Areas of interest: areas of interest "Guilin University of Technology (Airport Campus)"
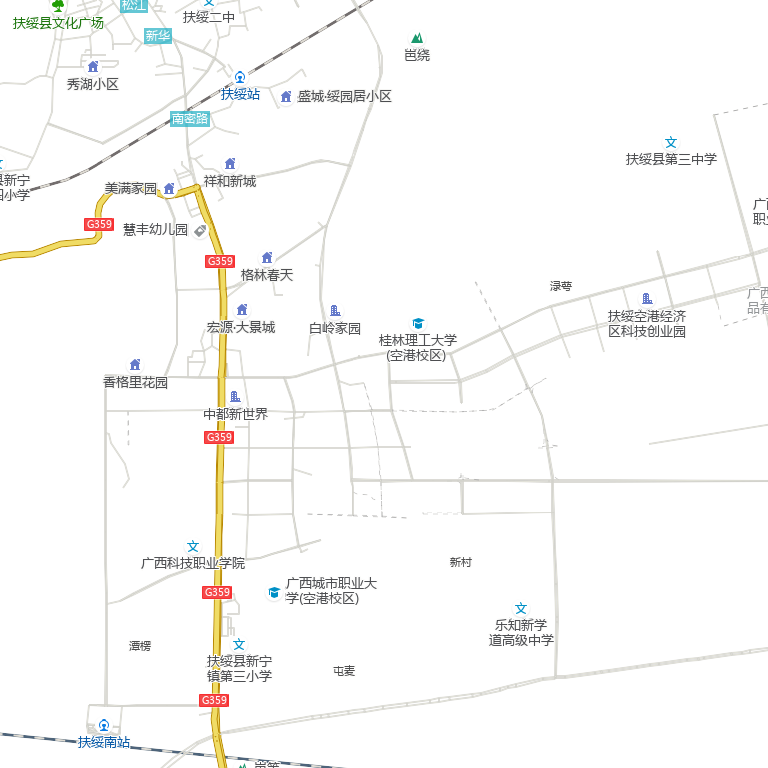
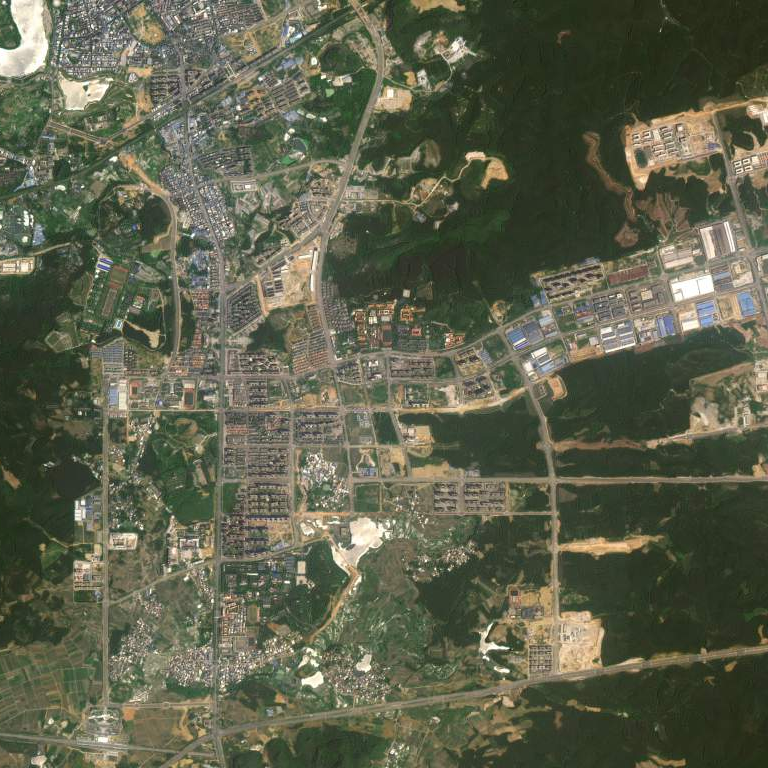